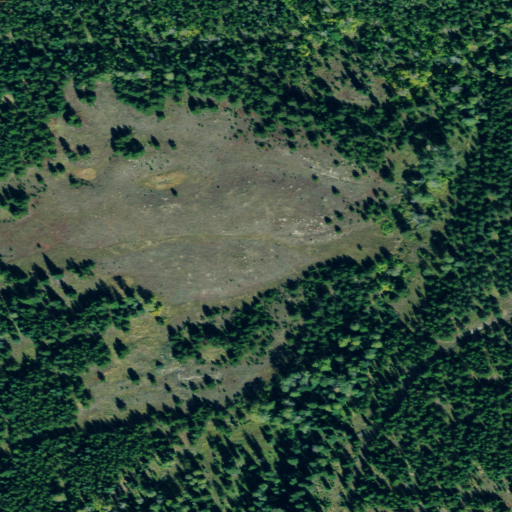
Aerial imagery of plain(s) in Montana named Kessler Flats containing evergreen forest, shrub, and herbaceous wetlands